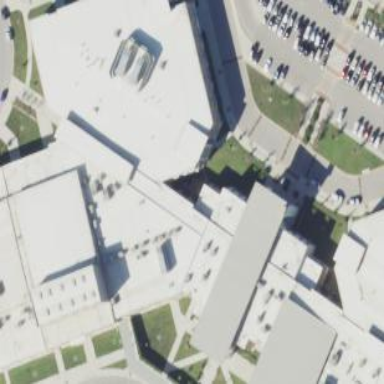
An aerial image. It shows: School building.